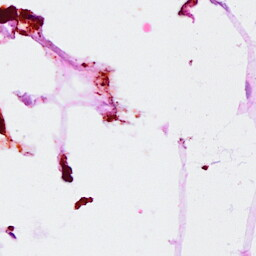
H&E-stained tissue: Breast